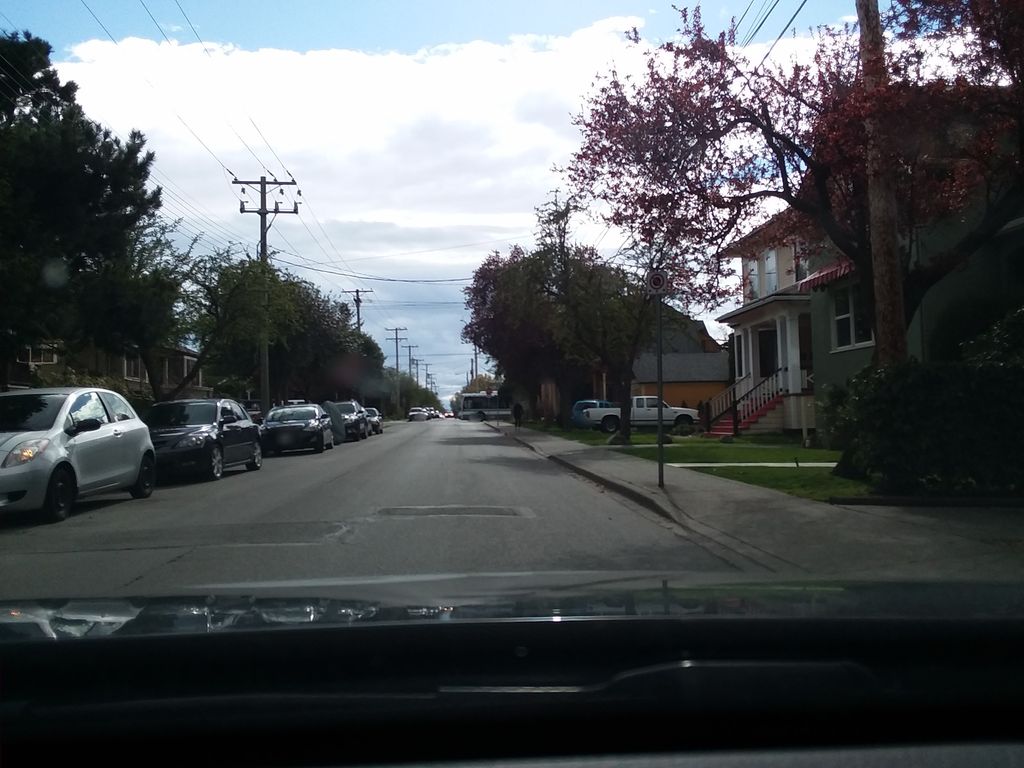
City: victoria